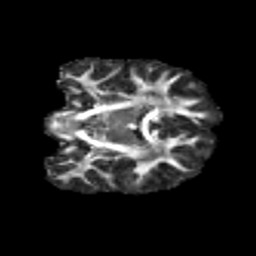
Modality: FA
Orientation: coronal
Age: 12
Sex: male
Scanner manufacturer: siemens
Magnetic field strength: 3 T
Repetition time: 3.8 s
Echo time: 0.07 s